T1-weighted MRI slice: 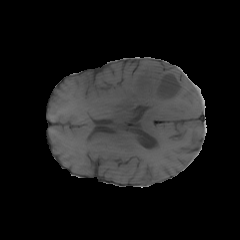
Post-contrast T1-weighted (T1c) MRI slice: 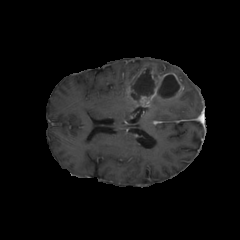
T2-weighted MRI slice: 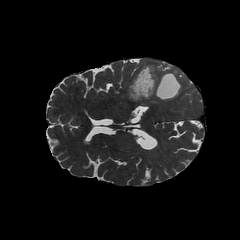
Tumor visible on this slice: yes